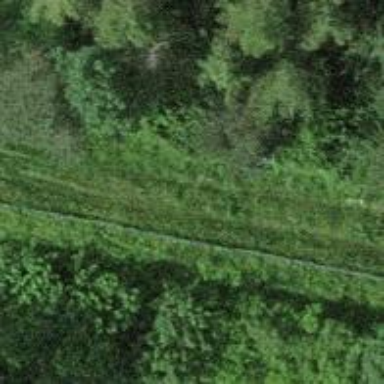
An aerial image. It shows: Grass track road with grade 5 tracktype.